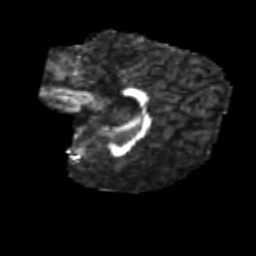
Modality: FA
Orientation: sagittal
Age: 6
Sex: male
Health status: healthy